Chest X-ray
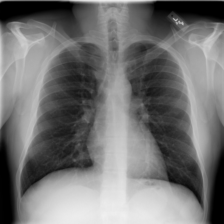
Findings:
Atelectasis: negative
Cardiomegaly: negative
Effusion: negative
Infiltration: negative
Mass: negative
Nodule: negative
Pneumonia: negative
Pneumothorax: negative
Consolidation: negative
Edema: negative
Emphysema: negative
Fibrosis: negative
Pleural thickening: negative
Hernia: negative